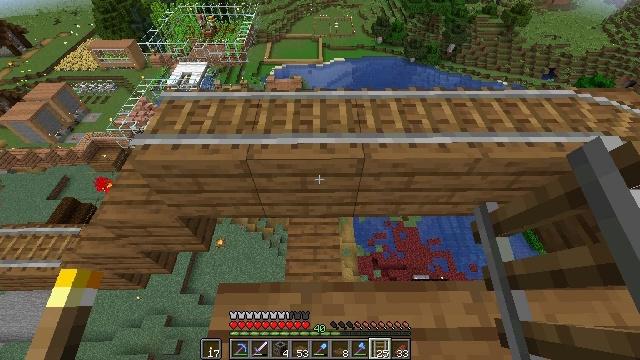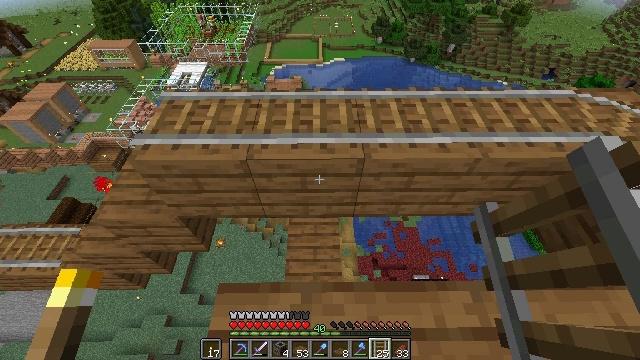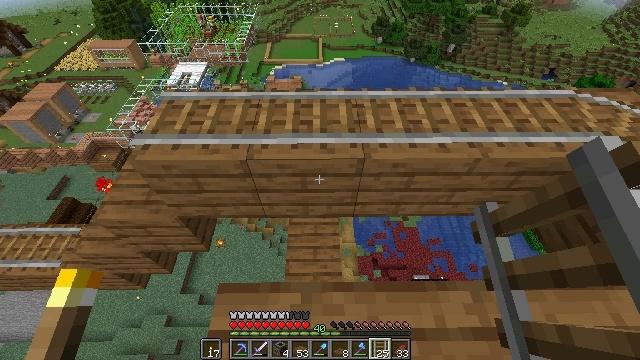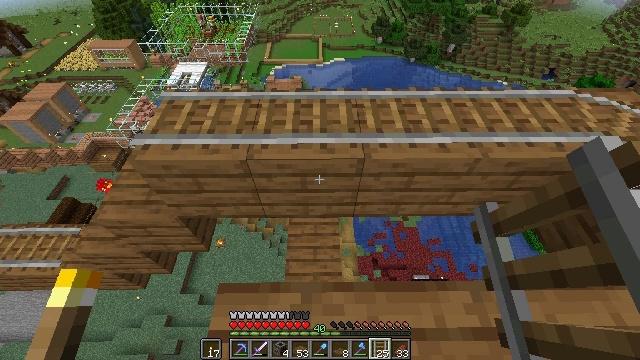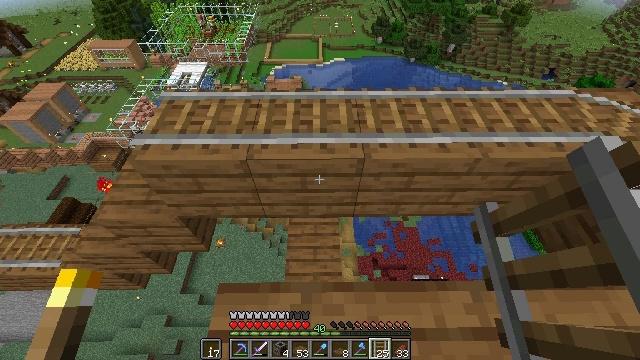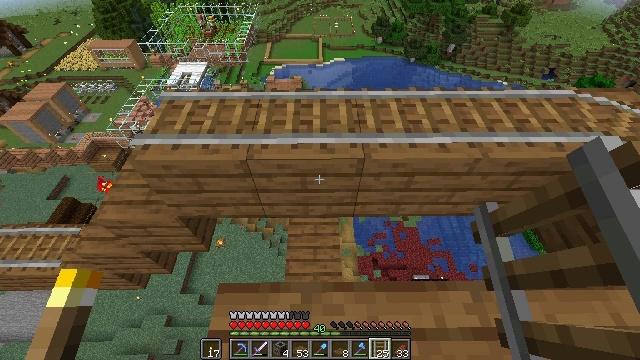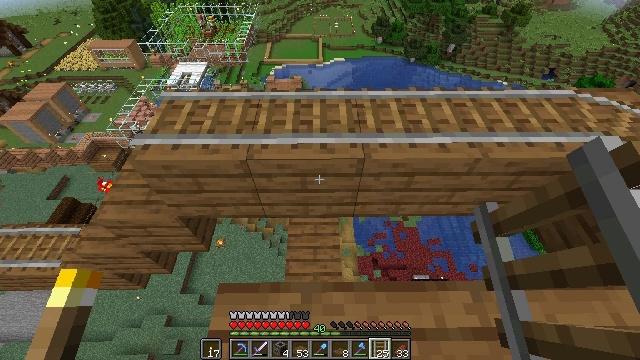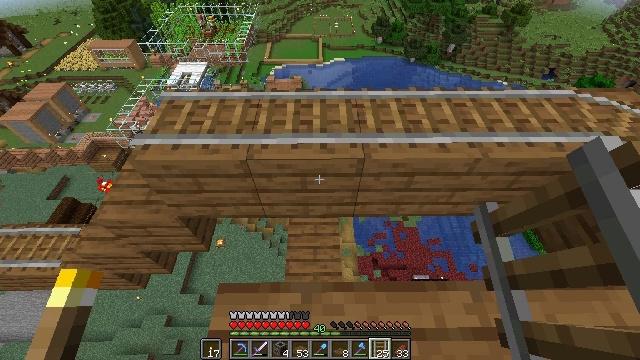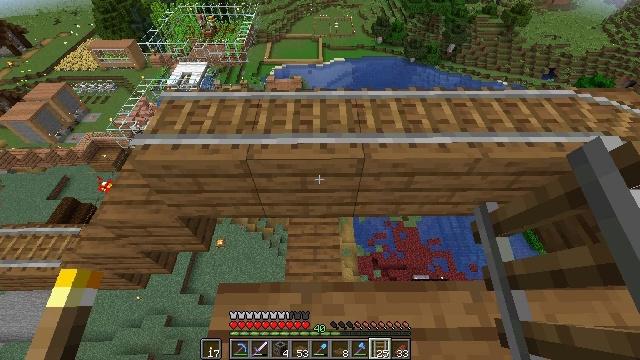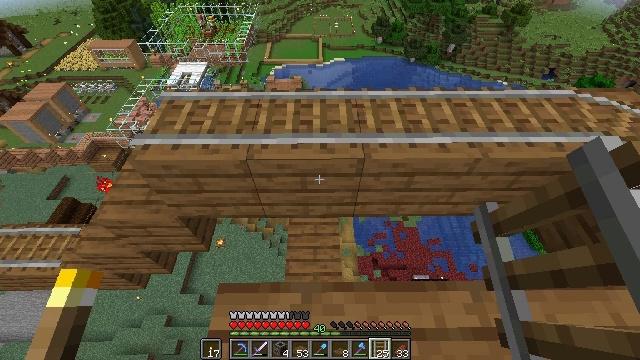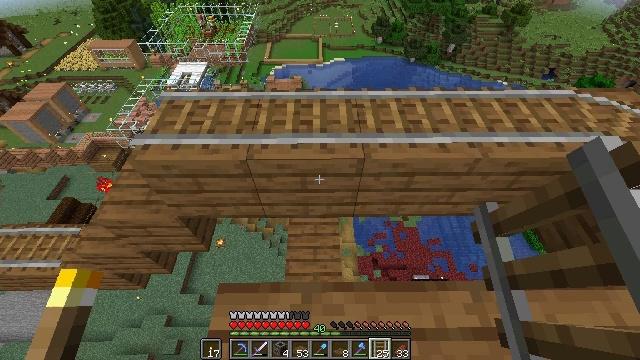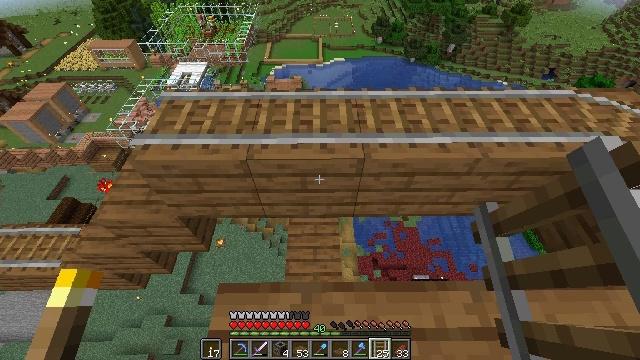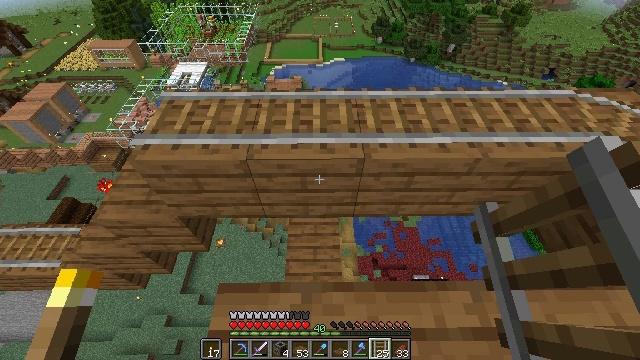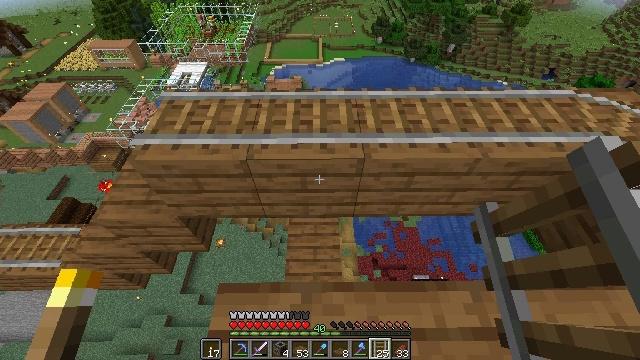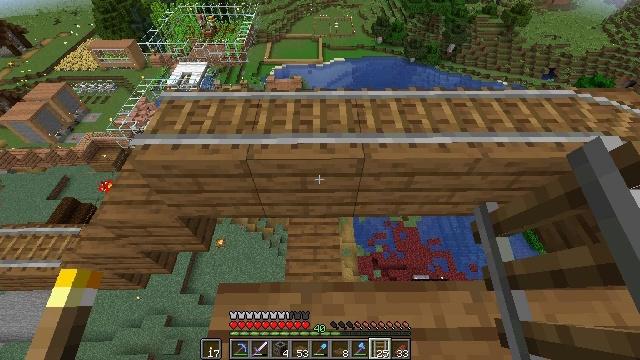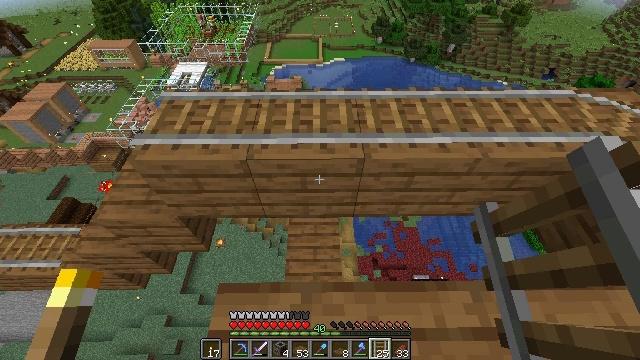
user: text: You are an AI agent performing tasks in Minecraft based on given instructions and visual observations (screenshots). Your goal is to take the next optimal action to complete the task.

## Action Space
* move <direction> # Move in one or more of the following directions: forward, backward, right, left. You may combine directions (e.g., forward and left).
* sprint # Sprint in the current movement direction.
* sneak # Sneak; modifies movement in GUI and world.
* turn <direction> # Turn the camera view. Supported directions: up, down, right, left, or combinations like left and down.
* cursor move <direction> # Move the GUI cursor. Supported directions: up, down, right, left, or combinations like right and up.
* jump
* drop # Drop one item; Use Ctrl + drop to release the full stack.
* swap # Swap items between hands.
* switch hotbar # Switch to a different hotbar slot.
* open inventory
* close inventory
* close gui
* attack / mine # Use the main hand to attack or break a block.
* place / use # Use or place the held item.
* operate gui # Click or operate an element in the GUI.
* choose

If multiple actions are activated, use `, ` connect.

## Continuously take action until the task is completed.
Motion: motion action
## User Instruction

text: Use the crafting table to craft rabbit stew.
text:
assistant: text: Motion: no_op
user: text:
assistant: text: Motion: no_op
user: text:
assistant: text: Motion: no_op
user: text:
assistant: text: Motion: no_op
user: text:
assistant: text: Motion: no_op
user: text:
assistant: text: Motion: no_op
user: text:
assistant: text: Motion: no_op
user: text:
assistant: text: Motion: no_op
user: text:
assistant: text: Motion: no_op
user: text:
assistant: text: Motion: no_op
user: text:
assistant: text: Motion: no_op
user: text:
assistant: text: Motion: no_op
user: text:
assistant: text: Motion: no_op
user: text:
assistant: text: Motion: no_op
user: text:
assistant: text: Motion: no_op
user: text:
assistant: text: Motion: no_op
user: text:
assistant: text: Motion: no_op
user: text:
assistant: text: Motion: no_op
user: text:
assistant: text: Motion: no_op
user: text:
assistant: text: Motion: no_op
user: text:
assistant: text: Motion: no_op
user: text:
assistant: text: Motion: no_op
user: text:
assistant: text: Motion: no_op
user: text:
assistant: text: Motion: no_op
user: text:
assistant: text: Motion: no_op
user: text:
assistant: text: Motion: no_op
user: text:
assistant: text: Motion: no_op
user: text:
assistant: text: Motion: no_op
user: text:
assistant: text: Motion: no_op
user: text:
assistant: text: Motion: no_op